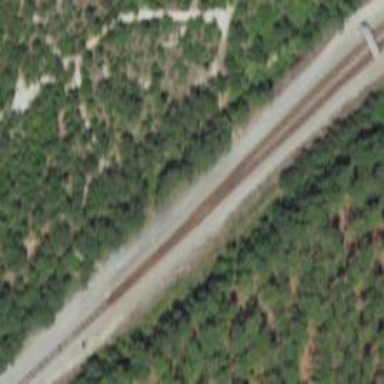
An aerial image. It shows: Site related to railway infrastructure.